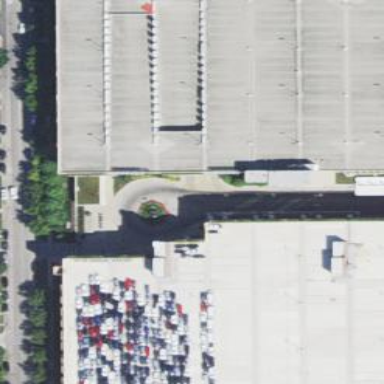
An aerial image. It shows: Car rental service.